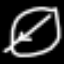
Label: leaf